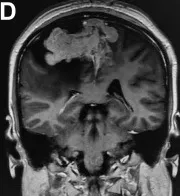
Preoperative MRI showed slight long T2 signal shadow in the frontal-parietal lobe; after enhancement, the lesion demonstrated heterogeneous enhancement with a size of 7.1x5.0x3.7(A-D).
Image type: radiology (mri)